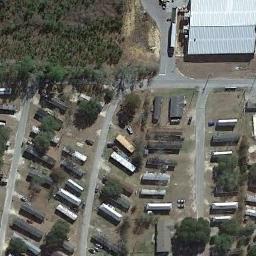
Label: residential